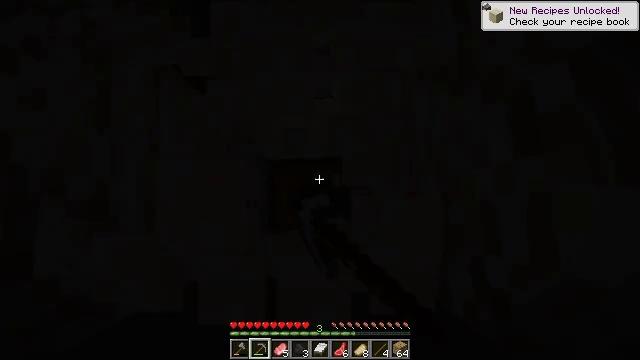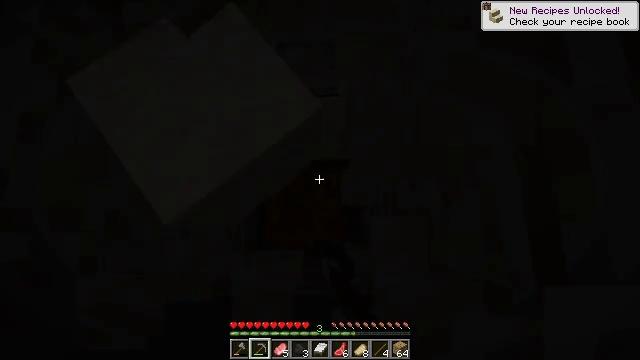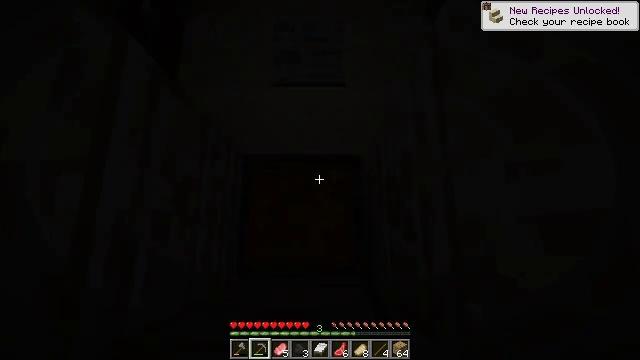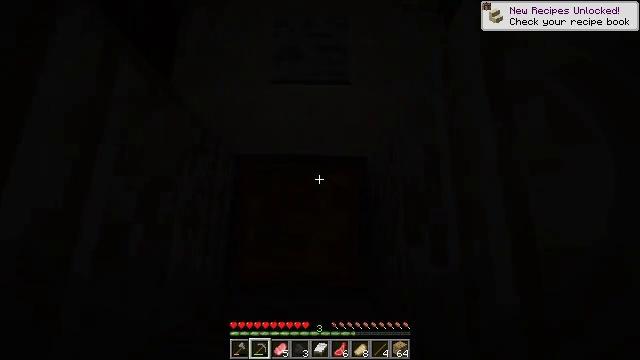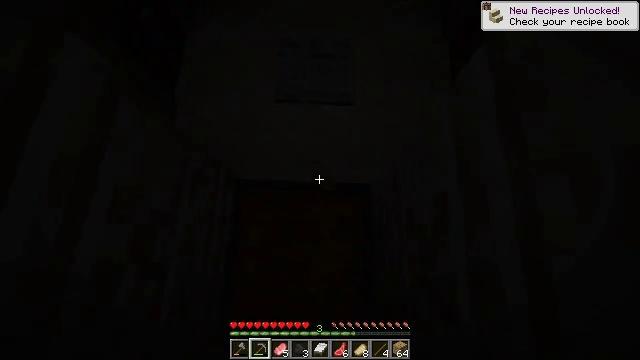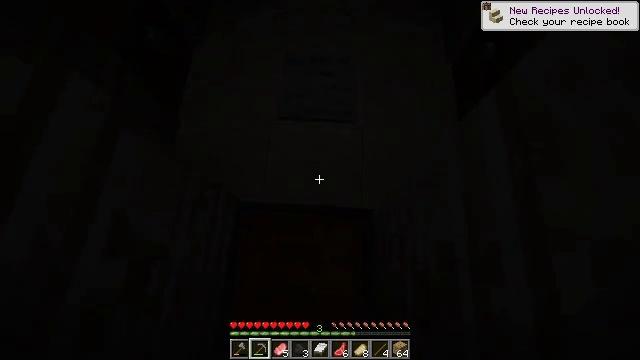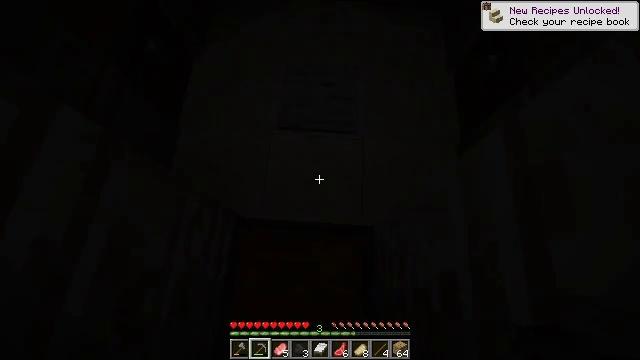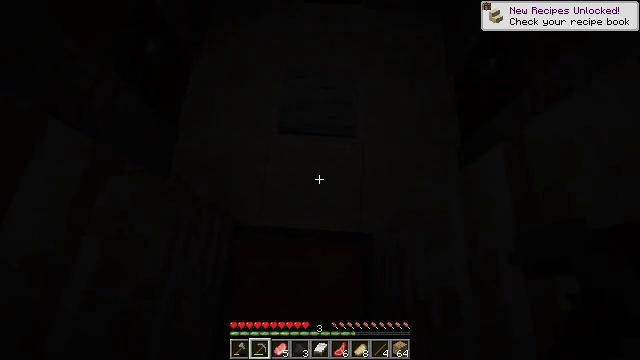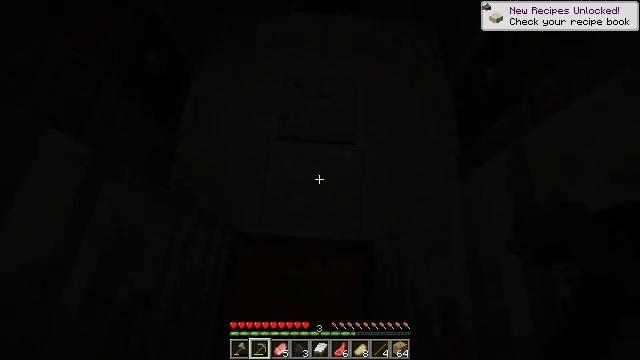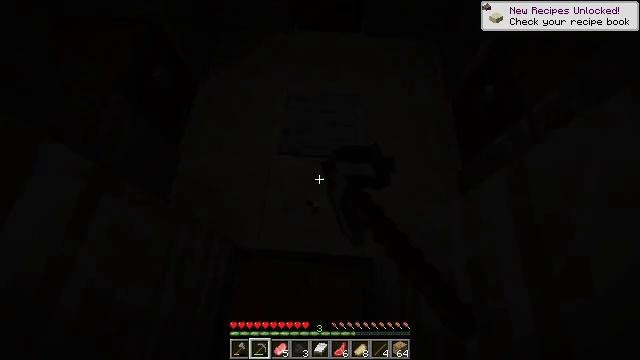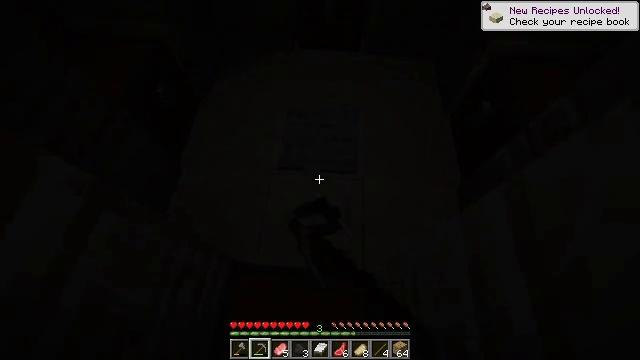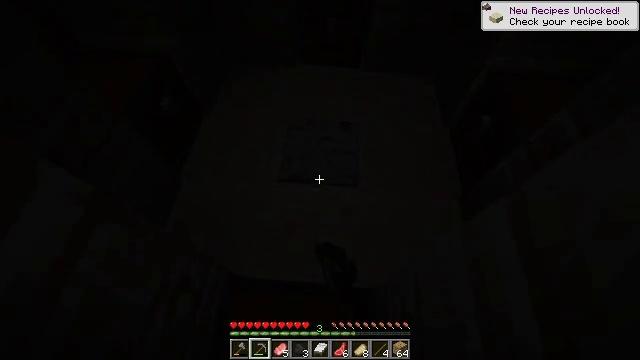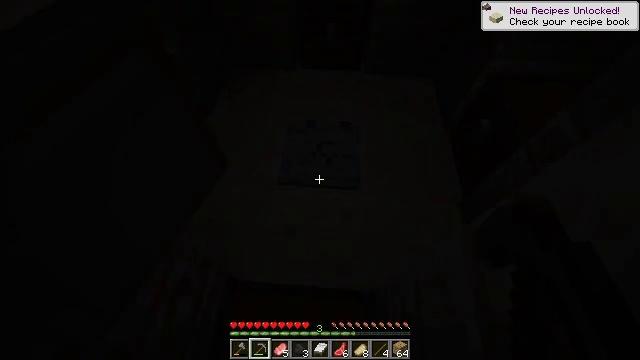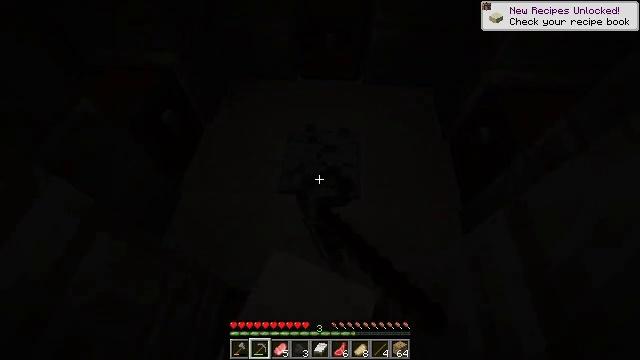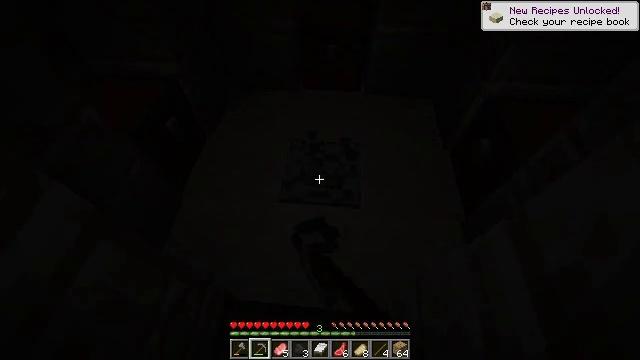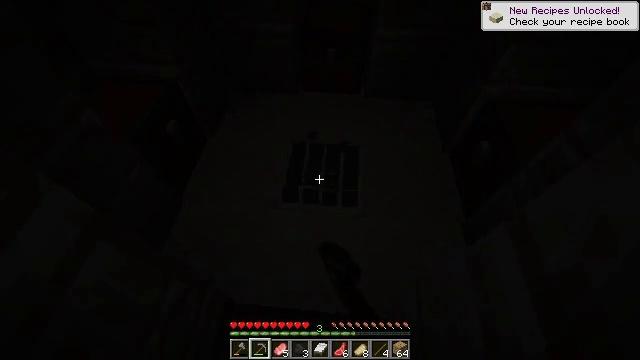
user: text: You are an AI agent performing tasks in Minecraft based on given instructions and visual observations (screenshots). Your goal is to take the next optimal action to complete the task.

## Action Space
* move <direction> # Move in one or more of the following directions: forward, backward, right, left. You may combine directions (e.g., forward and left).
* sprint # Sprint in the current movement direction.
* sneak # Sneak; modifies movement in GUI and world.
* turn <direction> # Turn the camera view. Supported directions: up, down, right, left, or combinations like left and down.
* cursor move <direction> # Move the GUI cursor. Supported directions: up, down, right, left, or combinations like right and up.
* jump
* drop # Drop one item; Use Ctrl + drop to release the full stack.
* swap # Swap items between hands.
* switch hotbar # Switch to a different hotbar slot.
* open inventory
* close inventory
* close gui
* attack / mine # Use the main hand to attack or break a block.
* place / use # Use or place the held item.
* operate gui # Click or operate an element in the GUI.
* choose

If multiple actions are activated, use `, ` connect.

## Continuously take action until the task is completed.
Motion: motion action
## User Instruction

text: Retrieve the stone pressure plate by mining it.
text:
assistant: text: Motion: move forward, turn left and up
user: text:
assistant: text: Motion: move forward, turn left and up
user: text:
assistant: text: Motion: move forward, turn left and up
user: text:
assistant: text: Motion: move forward, turn left and up
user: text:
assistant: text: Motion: turn left and up
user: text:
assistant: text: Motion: no_op
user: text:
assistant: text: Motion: no_op
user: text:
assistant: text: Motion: turn up, attack / mine
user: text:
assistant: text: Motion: turn up, attack / mine
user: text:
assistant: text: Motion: turn up, attack / mine
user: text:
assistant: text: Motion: turn up, attack / mine
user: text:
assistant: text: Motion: attack / mine
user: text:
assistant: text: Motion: turn up, attack / mine
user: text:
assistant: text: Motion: turn up, attack / mine
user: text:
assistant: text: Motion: attack / mine
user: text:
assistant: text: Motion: attack / mine
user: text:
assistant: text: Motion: attack / mine
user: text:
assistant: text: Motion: attack / mine
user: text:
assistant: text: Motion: attack / mine
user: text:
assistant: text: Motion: attack / mine